Field crop: maize
Growth stage: 1
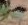
Species: datura